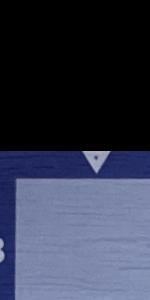
Label: Empty